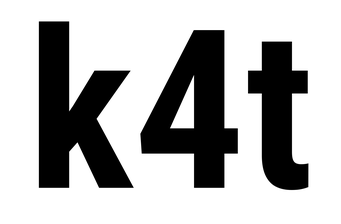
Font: Roboto_Condensed_Bold